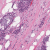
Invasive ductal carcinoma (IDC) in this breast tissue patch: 1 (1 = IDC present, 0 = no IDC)